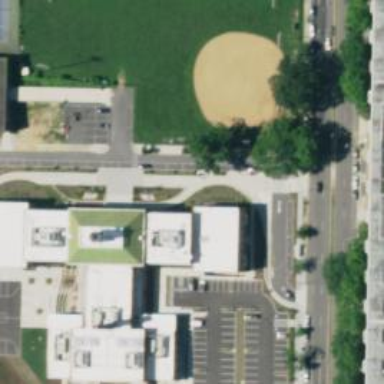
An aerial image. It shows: School building.